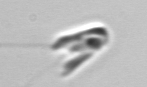
Label: Chrysochromulina_lanceolata